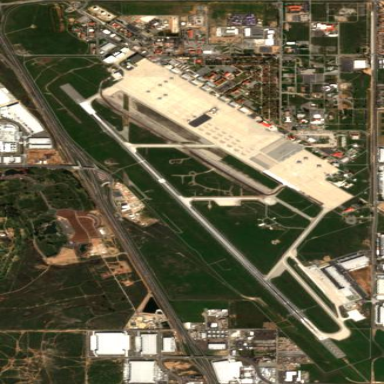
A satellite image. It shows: Military airfield located within aerodrome.